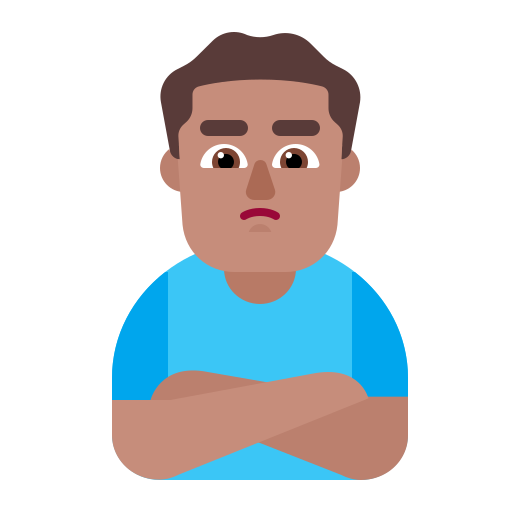
man pouting flat